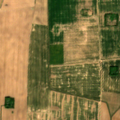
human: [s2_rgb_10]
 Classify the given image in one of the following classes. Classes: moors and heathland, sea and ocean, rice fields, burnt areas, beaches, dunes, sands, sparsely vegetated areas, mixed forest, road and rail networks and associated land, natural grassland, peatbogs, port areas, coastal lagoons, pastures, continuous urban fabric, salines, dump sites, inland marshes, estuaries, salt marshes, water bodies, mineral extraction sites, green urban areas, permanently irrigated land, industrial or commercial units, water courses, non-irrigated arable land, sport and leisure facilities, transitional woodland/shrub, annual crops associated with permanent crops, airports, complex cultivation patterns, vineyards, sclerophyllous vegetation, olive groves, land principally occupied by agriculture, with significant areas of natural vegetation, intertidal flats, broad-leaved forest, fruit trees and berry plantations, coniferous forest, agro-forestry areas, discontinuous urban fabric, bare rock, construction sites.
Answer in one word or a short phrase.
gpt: non-irrigated arable land